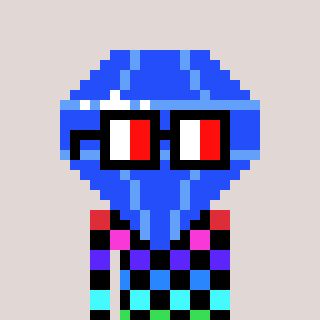
a pixel art character with square glasses with black frames and red eyes, a blue diamond-shaped head and a orange-colored body on a warm background